Brain MRI, T1c slice (ischemic stroke SPES case)
Modalities acquired: T1c|T2|DWI|CBF|CBV|TTP|Tmax
Volume shape: 92x110x71 voxels, spacing: 2x2x2 mm
Slice 44 of 71
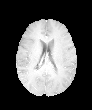
Lesion size: 17572 voxels